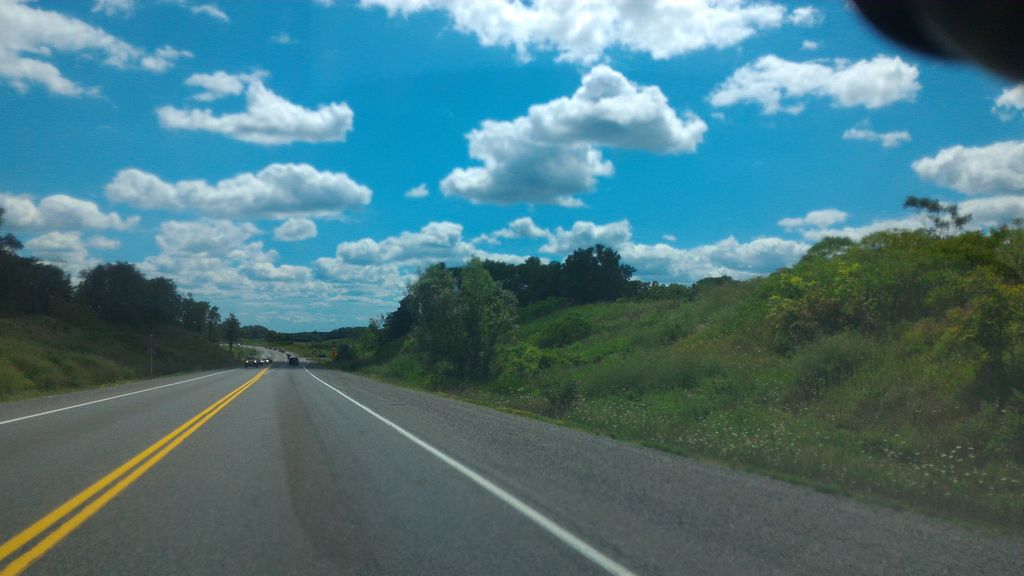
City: hamilton